Question: In this code, 'printWasted' prints 'Wasted time' when 'add' button is clicked.
'''
var App = React.createClass({
getInitialState: function() {
return {
count: 10
};
},
onClick: function() {
Perf.start();
this.setState({count: this.state.count + 1}, function() {
setTimeout(function() {
Perf.stop();
Perf.printWasted();
Perf.printDOM();
}, 0);
});
},
render: function() {
var messages = [];
for (var i = this.state.count; i > 0; --i) {
messages.push({id: i, body: 'message:' + i});
}
return (
<div>
<button onClick={this.onClick}>add</button>
<div>
{messages.map(function(message, index) { return <Message key={index} message={message.body} />})}
</div>
</div>
);
}
});
var Message = React.createClass({
componentWillMount: function() {
for (var i = 0; i < <PHONE>; ++i) {}
},
render: function() {
return (
<div>{this.props.message}</div>
);
}
});
'''
<URL>
'''
(index) Owner > component Wasted time (ms) Instances
0 "App > Message" 1.3059999982942827 1
'''

I think 'printWasted' prints only components that didn't actually render anything.
In this code, According to the result of 'printDOM', It seems all Message components mutate the DOM.
Why does 'printWasted' print the 'Wasted time'?
What is this 'Wasted time'?
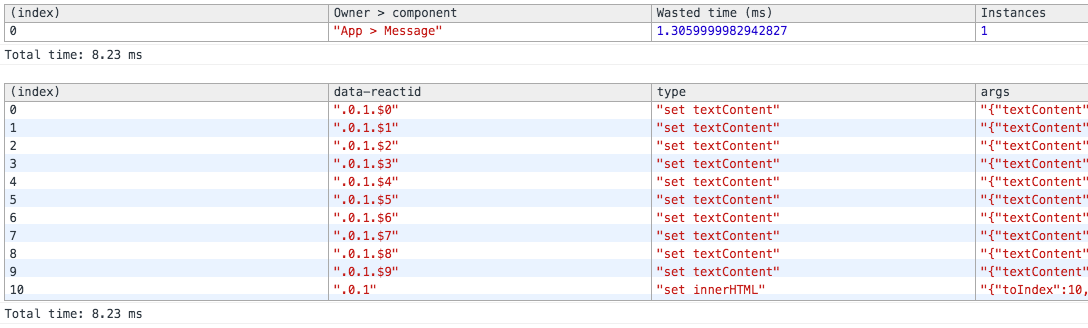
Answer: This behavior was fixed in v0.14.
A related pull request is this.
<URL>
In v0.14, There is no 'Wasted time'.
<URL>
'''
var Perf = React.addons.Perf;
var App = React.createClass({
getInitialState: function() {
return {
count: 10
};
},
onClick: function() {
Perf.start();
this.setState({count: this.state.count + 1}, function() {
setTimeout(function() {
Perf.stop();
Perf.printWasted();
Perf.printDOM();
}, 0);
});
},
render: function() {
var messages = [];
for (var i = this.state.count; i > 0; --i) {
messages.push({id: i, body: 'message:' + i});
}
return (
<div>
<button onClick={this.onClick}>add</button>
<div>
{messages.map(function(message, index) { return <Message key={index} message={message.body} />})}
</div>
</div>
);
}
});
var Message = React.createClass({
componentWillMount: function() {
for (var i = 0; i < <PHONE>; ++i) {}
},
render: function() {
return (
<div>{this.props.message}</div>
);
}
});
ReactDOM.render(<App />, document.getElementById('container'));
'''